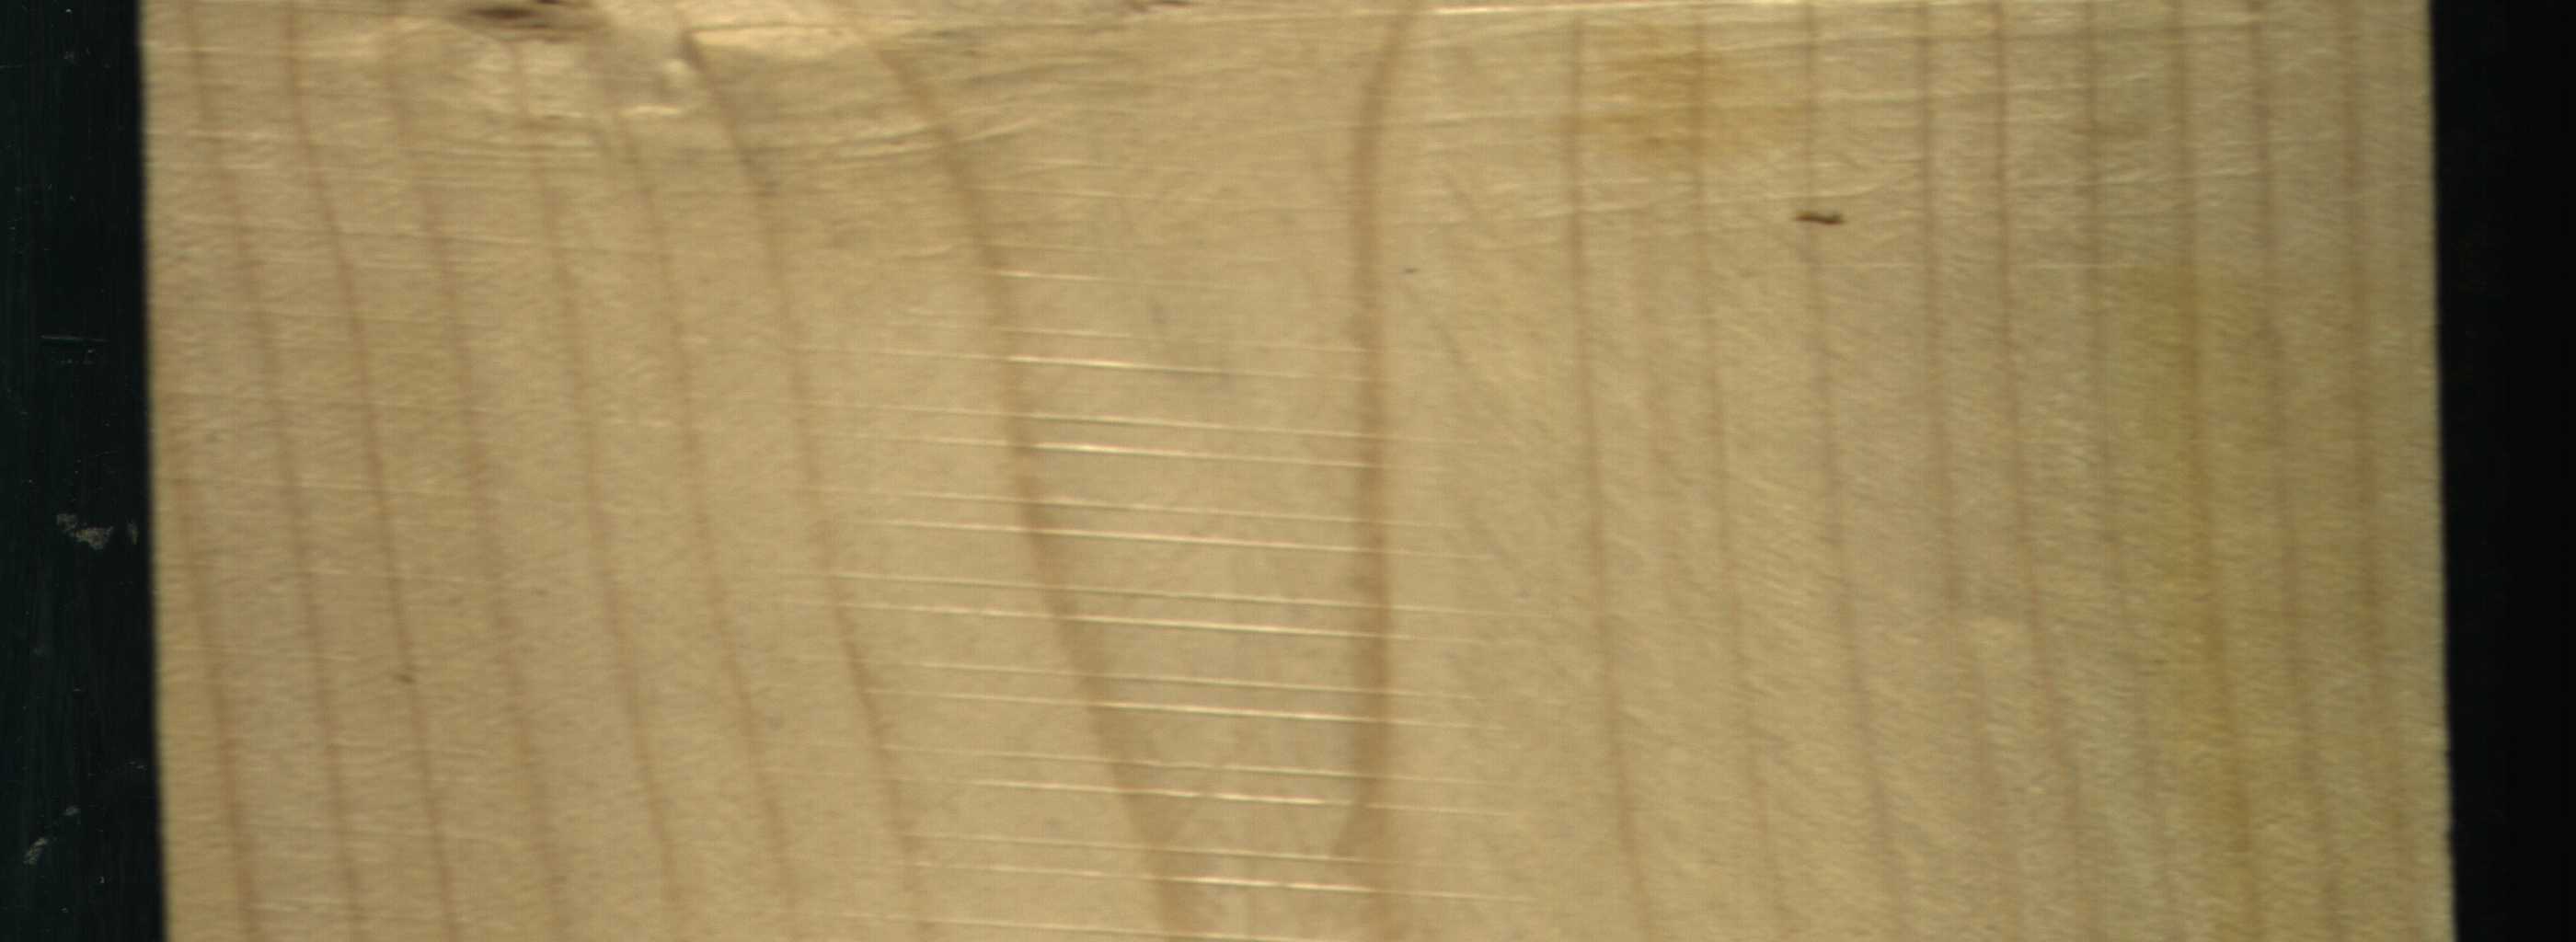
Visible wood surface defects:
Live_Knot